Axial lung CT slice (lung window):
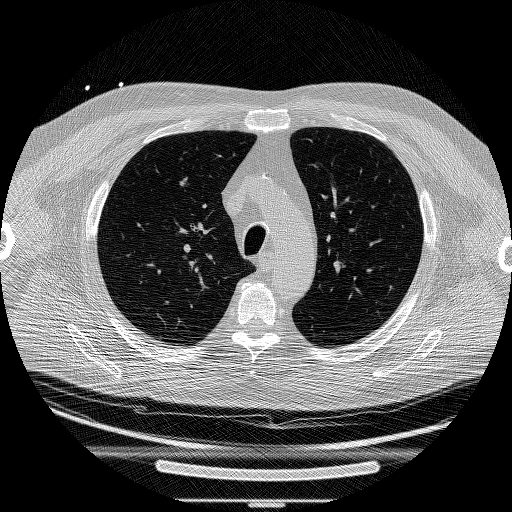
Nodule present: no